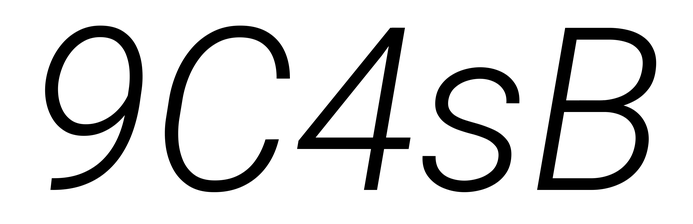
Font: Roboto-Italic_Light_Italic